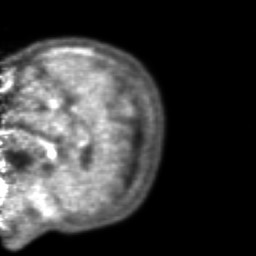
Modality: PET
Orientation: sagittal
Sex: female
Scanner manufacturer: ge